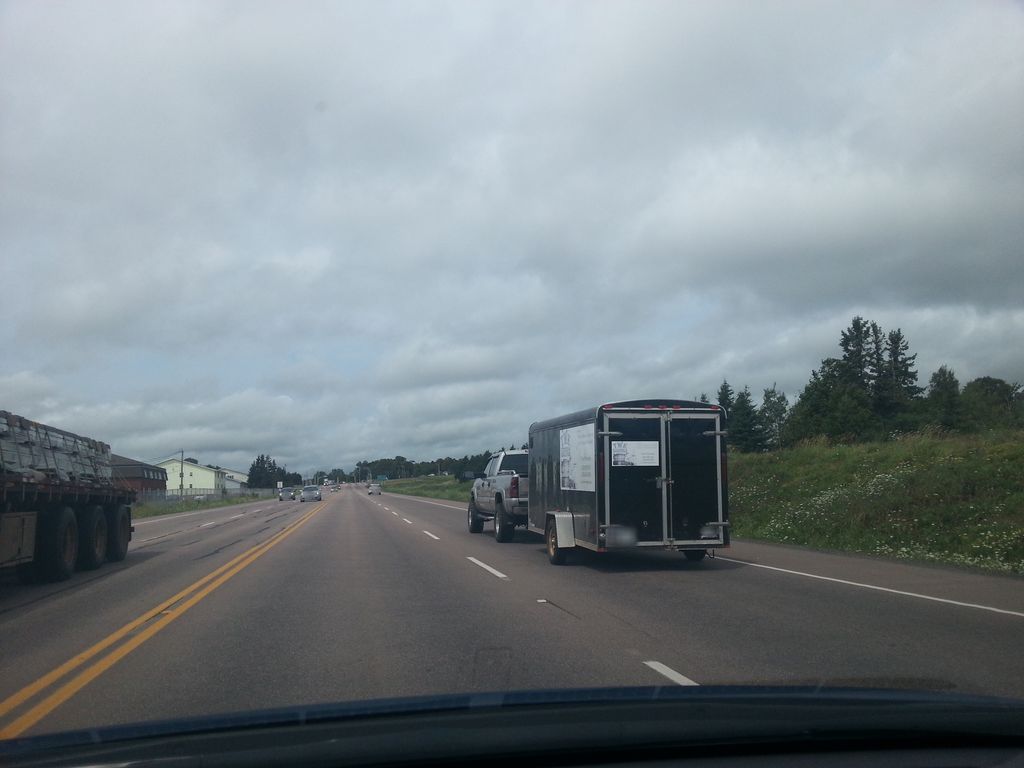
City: charlottetown